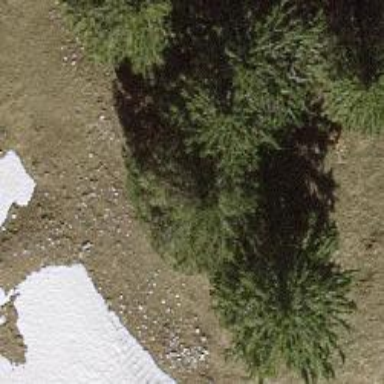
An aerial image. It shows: Beautiful tree in nature.